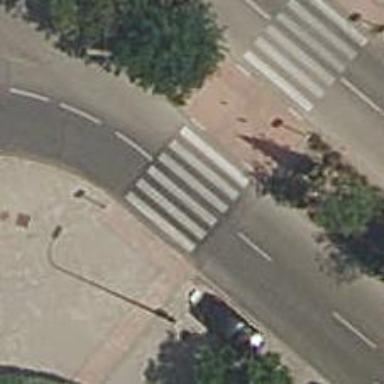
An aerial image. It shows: Zebra crossing on the road.